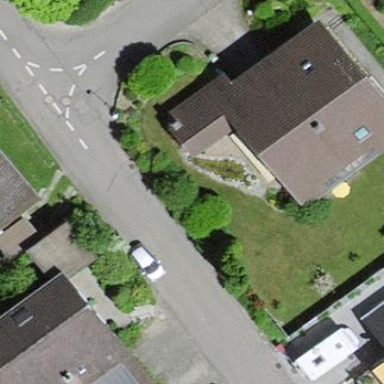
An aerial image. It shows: Residential building.